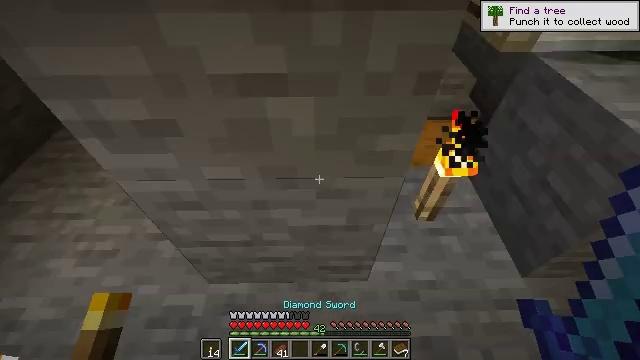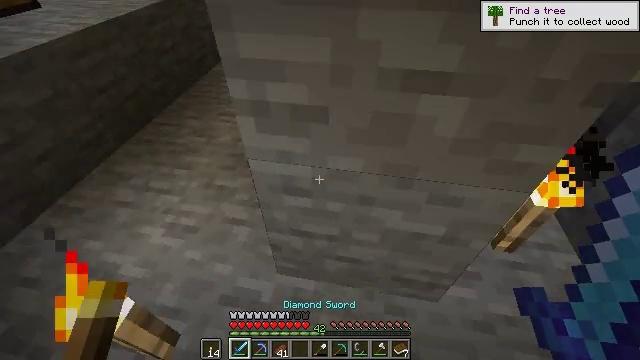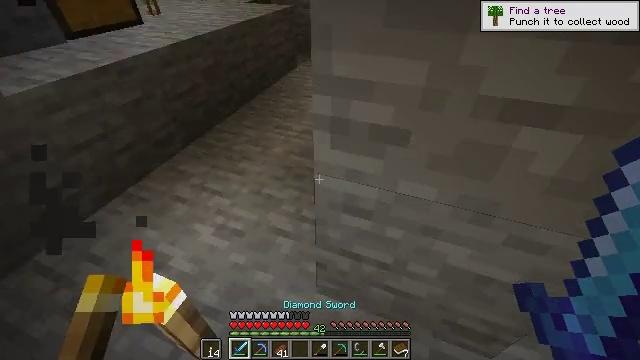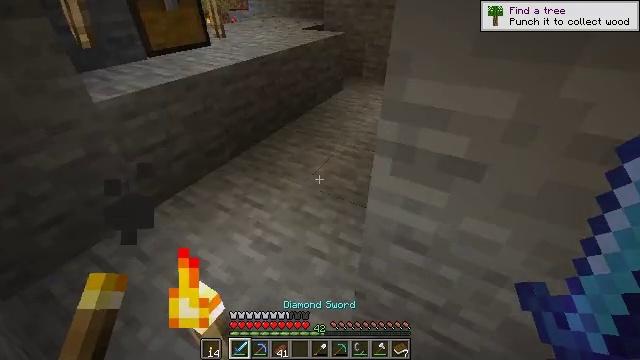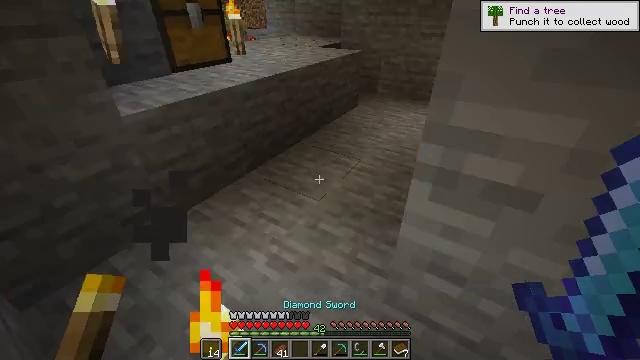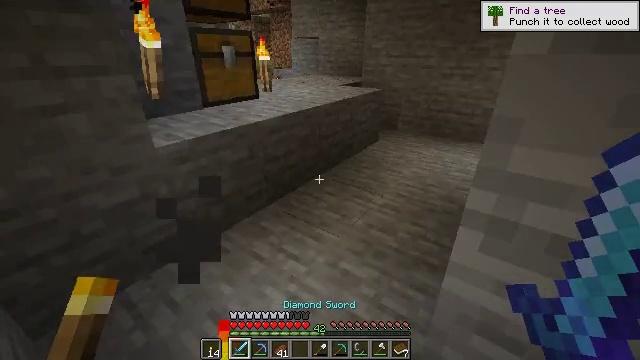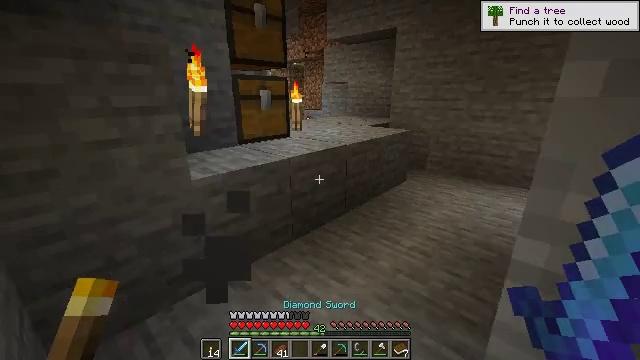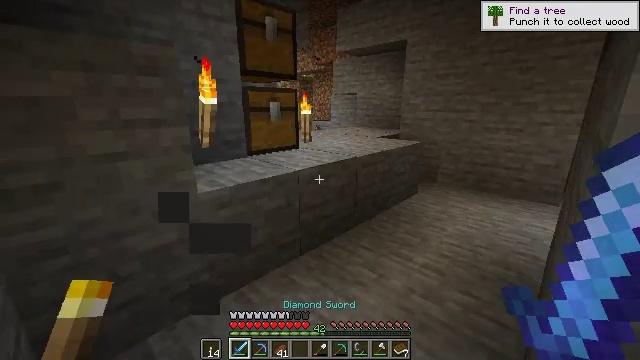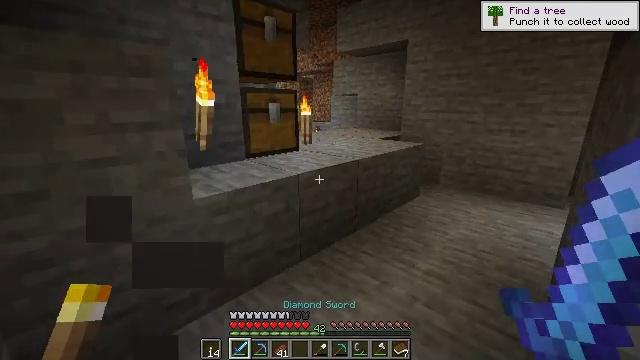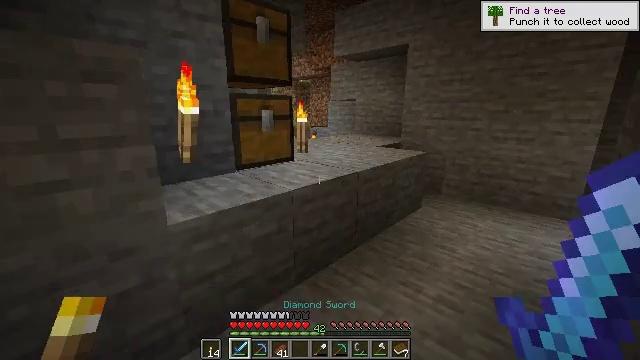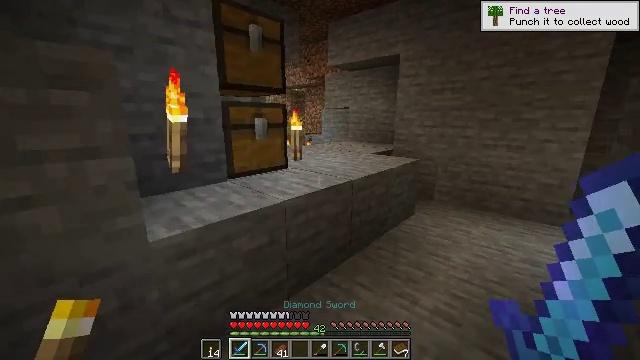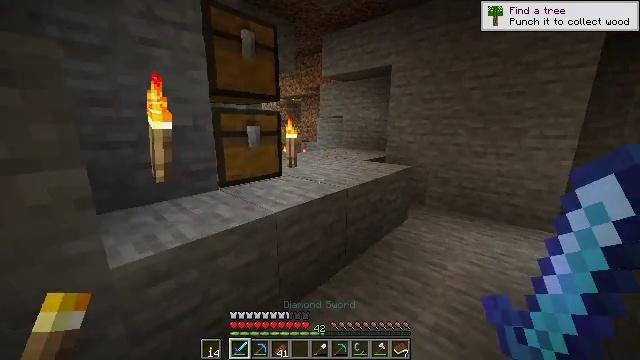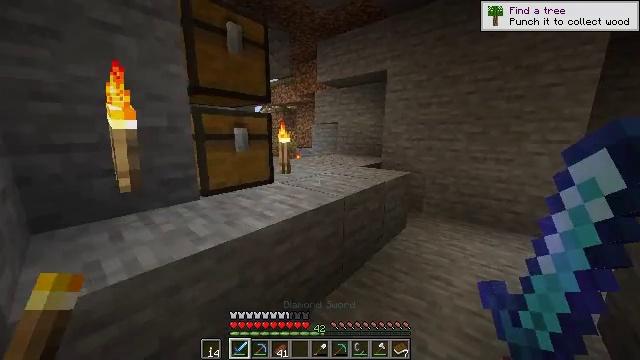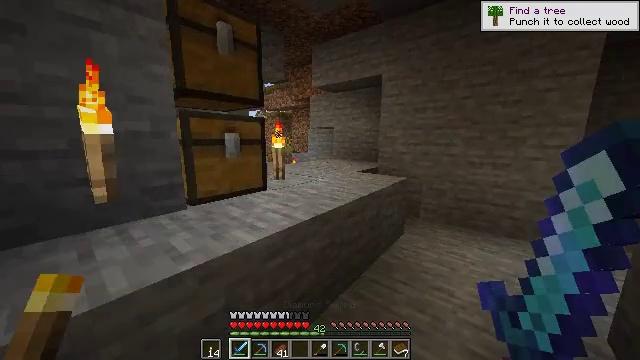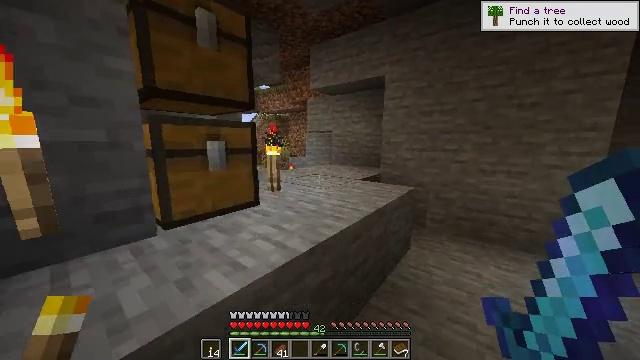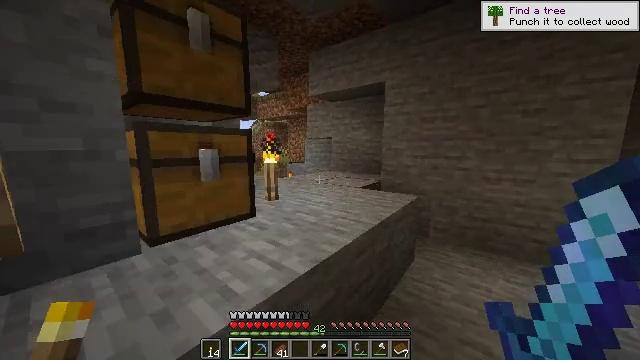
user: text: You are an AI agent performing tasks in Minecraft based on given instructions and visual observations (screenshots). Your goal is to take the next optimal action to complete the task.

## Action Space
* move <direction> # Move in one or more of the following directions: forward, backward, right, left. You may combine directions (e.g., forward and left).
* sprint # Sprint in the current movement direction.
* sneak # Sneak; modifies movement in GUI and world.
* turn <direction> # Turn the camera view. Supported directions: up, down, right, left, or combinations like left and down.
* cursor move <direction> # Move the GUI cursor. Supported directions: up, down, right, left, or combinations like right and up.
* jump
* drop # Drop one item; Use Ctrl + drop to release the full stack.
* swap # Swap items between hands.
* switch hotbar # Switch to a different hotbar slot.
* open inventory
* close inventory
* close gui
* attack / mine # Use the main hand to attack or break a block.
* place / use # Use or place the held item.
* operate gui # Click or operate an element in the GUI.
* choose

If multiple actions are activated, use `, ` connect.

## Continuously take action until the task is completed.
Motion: motion action
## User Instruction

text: Attack the enchanting table to collect it.
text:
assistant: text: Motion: move back and move left, turn left and up
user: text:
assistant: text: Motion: move back and move left, turn left and up
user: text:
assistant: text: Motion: move left, turn left and up
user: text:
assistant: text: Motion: turn left and up
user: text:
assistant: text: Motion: turn left and up
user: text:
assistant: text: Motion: turn left and up
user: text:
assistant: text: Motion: move forward, turn left and up
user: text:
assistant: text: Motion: move forward
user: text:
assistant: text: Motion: move forward, sprint, turn up
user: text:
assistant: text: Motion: move forward, sprint, turn right and up
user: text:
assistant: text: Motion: move forward, sprint, turn right
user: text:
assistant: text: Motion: move forward, sprint, turn right and up
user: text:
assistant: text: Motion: move forward, sprint, turn right and up
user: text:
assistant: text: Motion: move forward, sprint
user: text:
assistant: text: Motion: move forward, sprint, turn up
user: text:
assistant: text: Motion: move forward, sprint, turn up
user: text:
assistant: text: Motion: move forward, sprint, turn left and up, jump
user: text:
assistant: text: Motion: move forward, sprint, turn left and up, jump
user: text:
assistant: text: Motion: move forward, sprint, jump
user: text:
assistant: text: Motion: move forward, sprint, jump
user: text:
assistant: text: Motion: move forward, sprint
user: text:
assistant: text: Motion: move forward, sprint
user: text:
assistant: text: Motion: move forward, sprint
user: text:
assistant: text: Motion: move forward, sprint, turn left
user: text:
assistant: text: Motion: move forward, sprint, turn left
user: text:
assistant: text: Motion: move forward, sprint, turn left and down
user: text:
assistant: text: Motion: move forward, sprint, turn left
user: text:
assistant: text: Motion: move forward, sprint, turn left and down
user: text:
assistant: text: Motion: move forward, sprint, turn left and down
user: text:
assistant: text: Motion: move forward, sprint, turn left